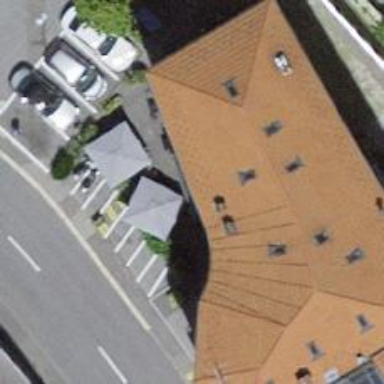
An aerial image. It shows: Pub.